Question: What is the result of this measurement?
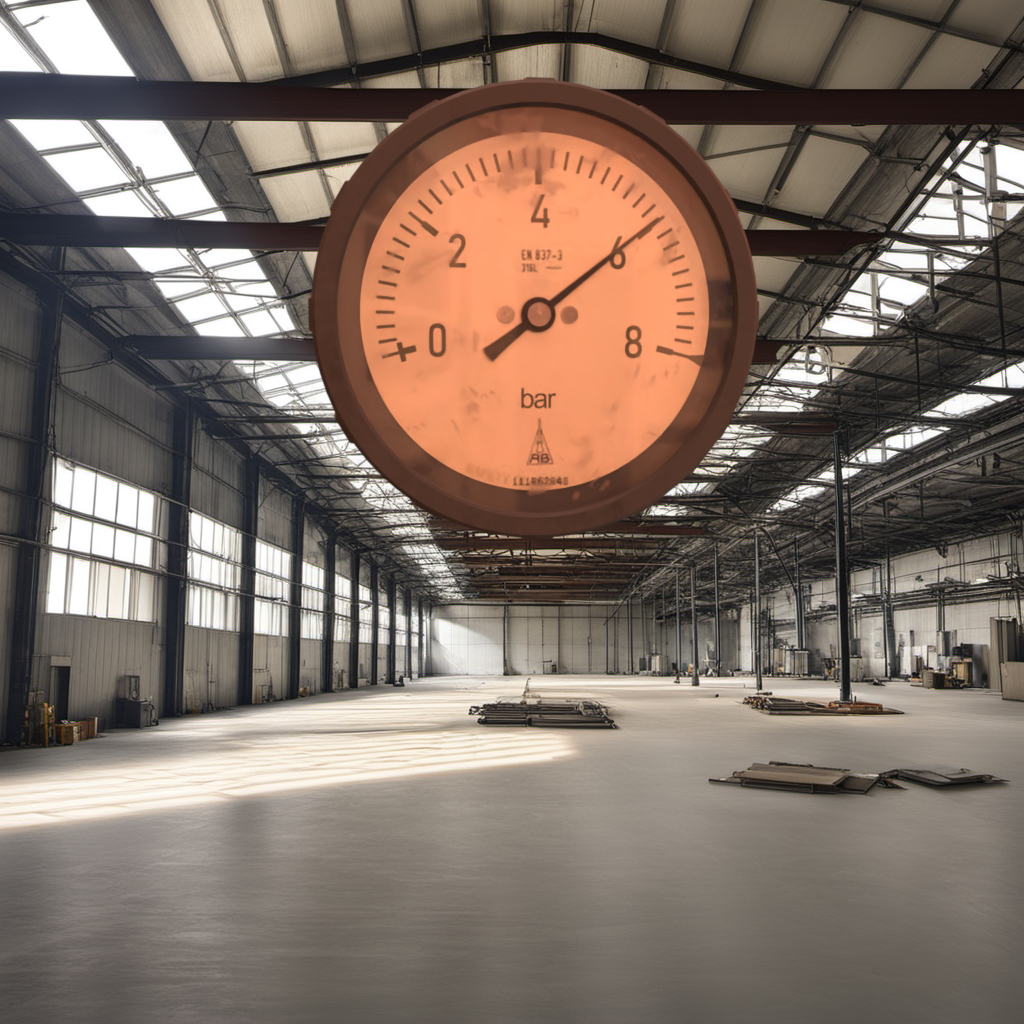
Answer: The result is 5.93
Question: What is the reading range of this measurement?
Answer: The range is from 0 to 8
Question: What is the minimum and maximum value of the measurement shown in the image?
Answer: The minimum value is 0 and the maximum value is 8